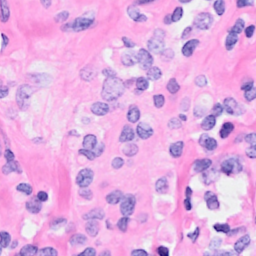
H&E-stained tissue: Breast